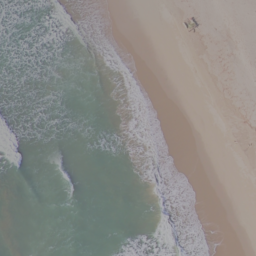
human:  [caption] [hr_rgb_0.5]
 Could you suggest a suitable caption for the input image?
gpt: The waves coming over and over again to the sand beach .

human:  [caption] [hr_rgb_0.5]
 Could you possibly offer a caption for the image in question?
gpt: This is a beach with green sea and white sands .

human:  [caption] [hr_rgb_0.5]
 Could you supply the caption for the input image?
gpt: Waves slapping a white sand beach throw up white foam .

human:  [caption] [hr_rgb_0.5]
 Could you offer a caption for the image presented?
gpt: Waves come to the white sand beach over and over again and throw up white foams .

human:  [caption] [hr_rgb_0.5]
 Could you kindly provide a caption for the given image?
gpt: Waves come to the white sand beach over and over again with white foasm .